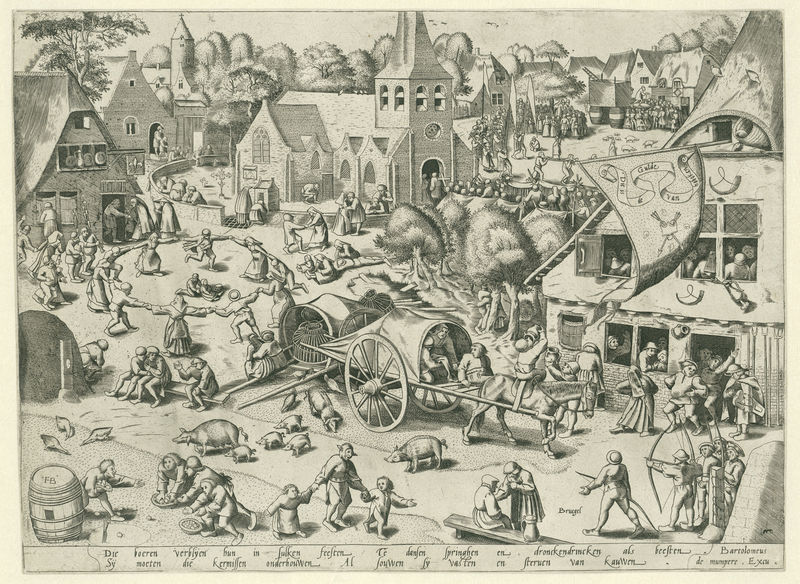
Titel: De kermis van Hoboken
Künstler: Frans Hogenberg
Standort: Amsterdam
Institution: Rijksmuseum
Schlagwörter: baum, stadt, fest, kirche, karren, kinder, kreis, pferd, pferde, schrift, fahne, dorf, markt, platz, karre, rad, wein, aufsicht, narren, druck, dynamik, fass, wappen, mittelalter, spiele, gespann, bogenschießen, vorplatz, latein, kirchplatz, ringelrein, speile